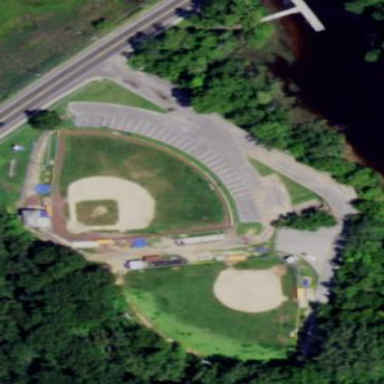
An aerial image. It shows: Baseball pitch for leisure land activities.